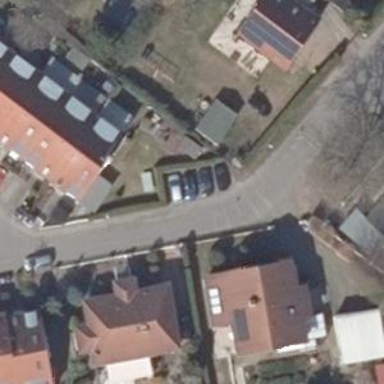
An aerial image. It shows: Residential road.